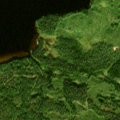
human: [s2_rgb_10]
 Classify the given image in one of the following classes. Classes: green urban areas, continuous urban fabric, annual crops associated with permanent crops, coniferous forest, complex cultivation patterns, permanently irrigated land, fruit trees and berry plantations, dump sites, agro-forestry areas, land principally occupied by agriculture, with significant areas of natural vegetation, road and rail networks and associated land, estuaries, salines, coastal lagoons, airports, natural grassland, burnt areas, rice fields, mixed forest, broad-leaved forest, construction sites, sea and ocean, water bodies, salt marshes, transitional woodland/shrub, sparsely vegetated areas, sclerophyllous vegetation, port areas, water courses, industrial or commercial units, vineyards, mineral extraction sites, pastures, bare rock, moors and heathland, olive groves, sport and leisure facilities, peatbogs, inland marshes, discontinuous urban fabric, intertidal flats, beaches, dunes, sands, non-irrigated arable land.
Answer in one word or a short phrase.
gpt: coniferous forest, transitional woodland/shrub, water bodies